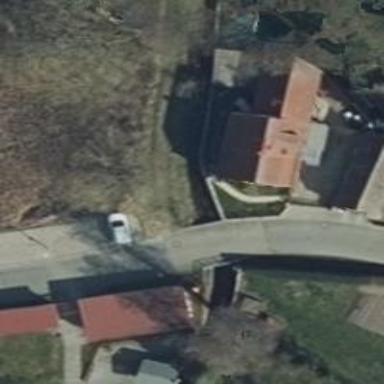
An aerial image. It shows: Asphalt road in residential area.